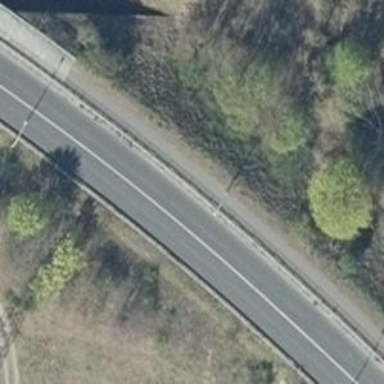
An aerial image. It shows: Asphalt road with primary classification and embankment.